【题型】选择题　【知识点】函数　【难度】medium
在物理学中简谐运动可以用函数 $f(x) = A\sin(\omega x + \varphi) (A > 0, \omega > 0, |\varphi| < \pi)$ 来表示，其部分图象如图所示，则下列结论正确的是（ \quad ）

A. 函数 $y = f(x)$ 的图象关于点 $\left(\frac{\pi}{6}, 0\right)$ 成中心对称
B. 函数 $y = f(x)$ 的解析式可以为 $f(x) = 2\sin\left(2x - \frac{\pi}{6}\right)$
C. 函数 $y = f(x)$ 在 $[0, \pi]$ 上的值域为 $[0, 2]$
D. 若把 $y = f(x)$ 图象上所有的点向右平移 $\frac{\pi}{12}$ 个单位，则所得函数是 $y = 2\sin\left(2x + \frac{\pi}{12}\right)$
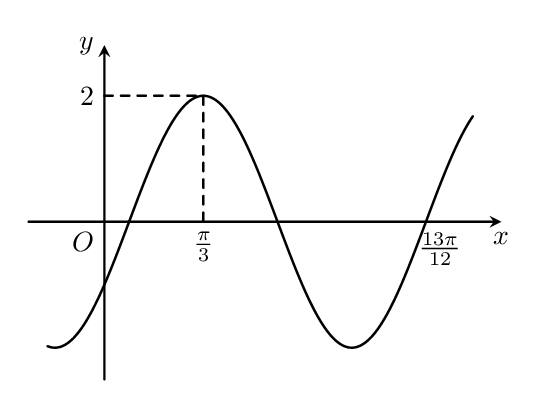
【解答】
【答案】 B

【分析】 对 B，利用图象求出函数 $f(x)$ 的解析式判断；对 A，代入验证判断；对 C，利用 $x \in [0, \pi]$ 可得 $2x - \frac{\pi}{6} \in \left[-\frac{\pi}{6}, \frac{11\pi}{6}\right]$，即可求得 $f(x)$ 的值域判断；对 D，利用图象的变换即可判断.

【详解】 对于 B，由函数图象的最高点的纵坐标可得 $A=2$，且 $\frac{3T}{4} = \frac{13\pi}{12} - \frac{\pi}{3} = \frac{3\pi}{4}$，可得 $T = \pi = \frac{2\pi}{\omega}$，可得 $\omega = 2$，

又 $f\left(\frac{\pi}{3}\right) = 2$，即 $2 \cdot \frac{\pi}{3} + \varphi = \frac{\pi}{2} + 2k\pi, k \in \mathbf{Z}$，$|\varphi| < \pi$，可得 $\varphi = -\frac{\pi}{6}$，

所以 $f(x) = 2\sin\left(2x - \frac{\pi}{6}\right)$，故 B 正确；

对于 A，因为 $2 \times \frac{\pi}{6} - \frac{\pi}{6} \neq k\pi, k \in \mathbf{Z}$，所以 $\left(\frac{\pi}{6}, 0\right)$ 不是函数的对称中心，故 A 错误；

对于 C，因为 $x \in [0, \pi]$，所以 $2x - \frac{\pi}{6} \in \left[-\frac{\pi}{6}, \frac{11\pi}{6}\right]$，所以 $\sin\left(2x - \frac{\pi}{6}\right) \in [-1, 1]$，即 $f(x) \in [-2, 2]$，故 C 错误；

对于 D，把 $f(x)$ 图象上所有点向右平移 $\frac{\pi}{12}$ 个单位，则所得函数 $y = 2\sin\left[2\left(x - \frac{\pi}{12}\right) - \frac{\pi}{6}\right] = 2\sin\left(2x - \frac{\pi}{3}\right)$，故 D 错误.

故选：B.